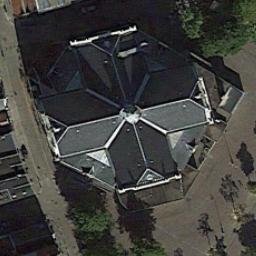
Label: church